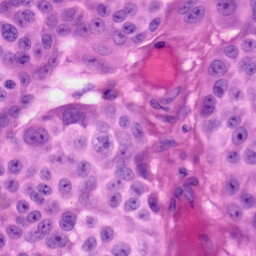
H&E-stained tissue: Skin